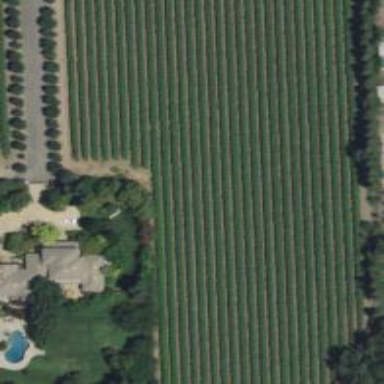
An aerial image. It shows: Vineyard growing grapes.